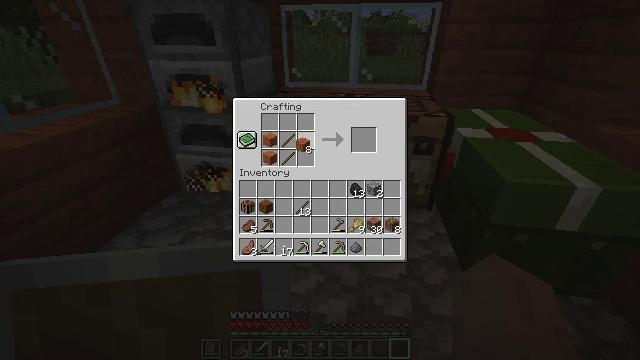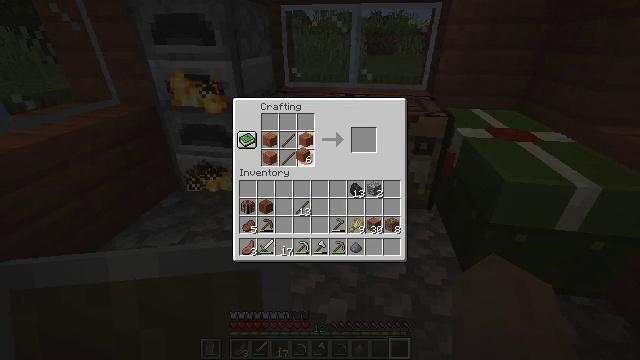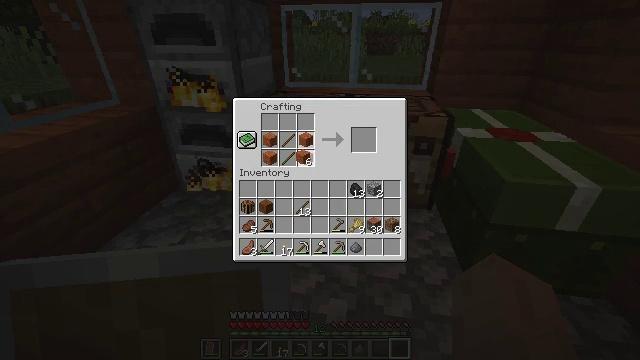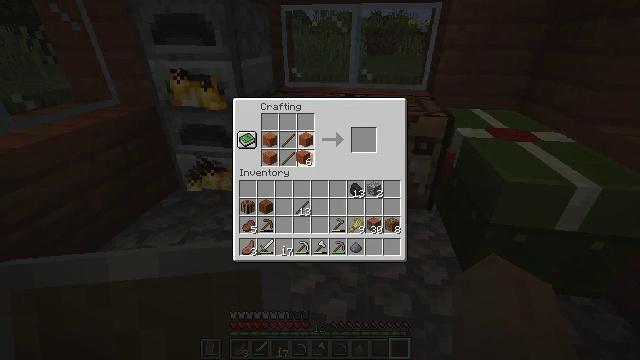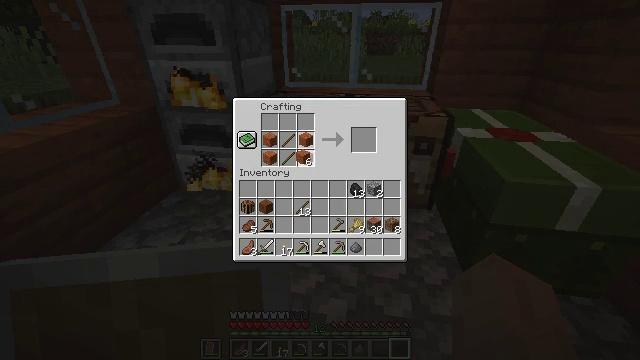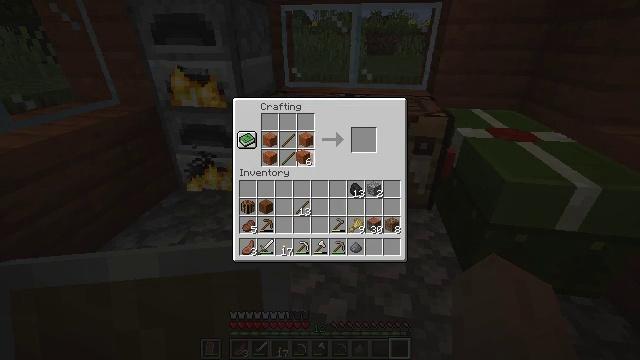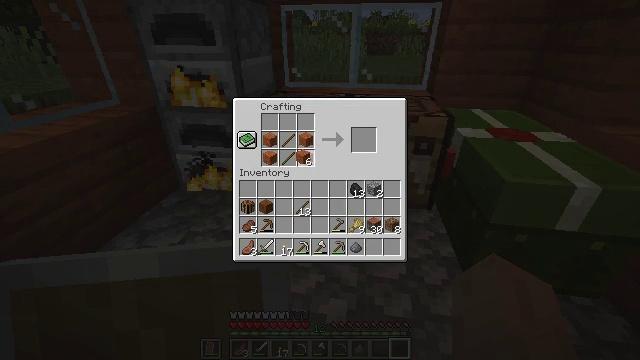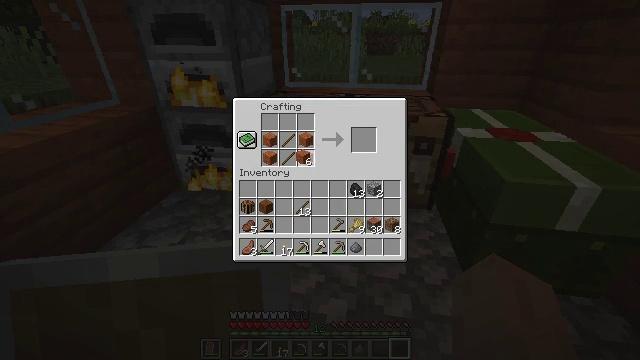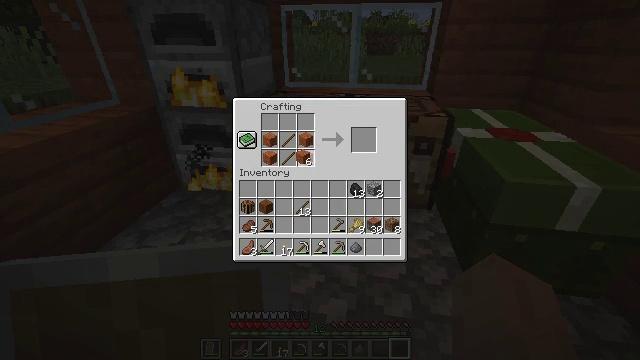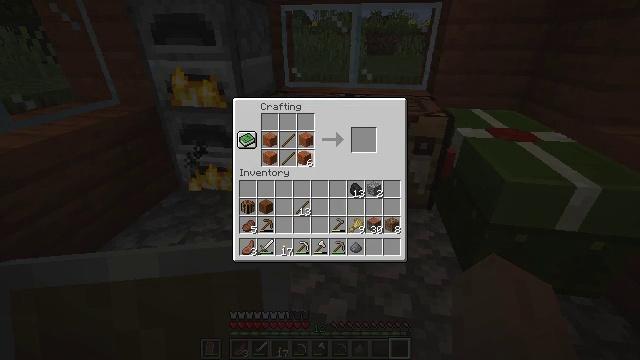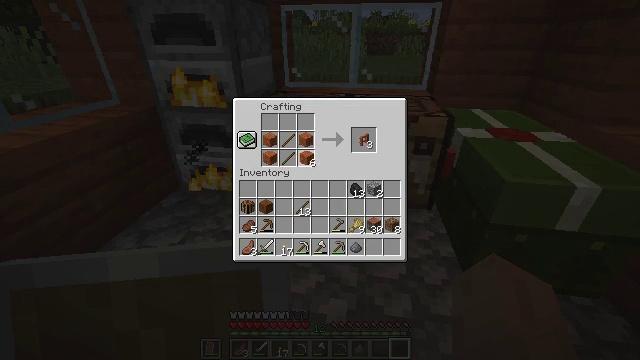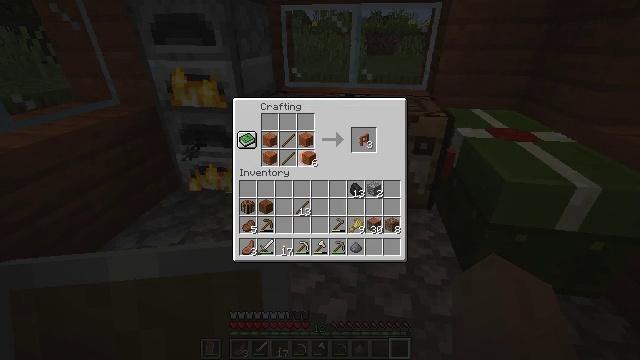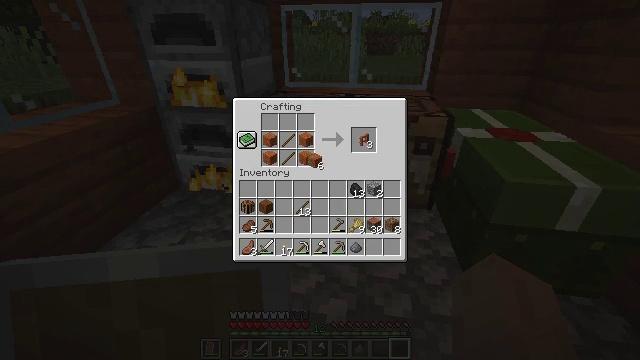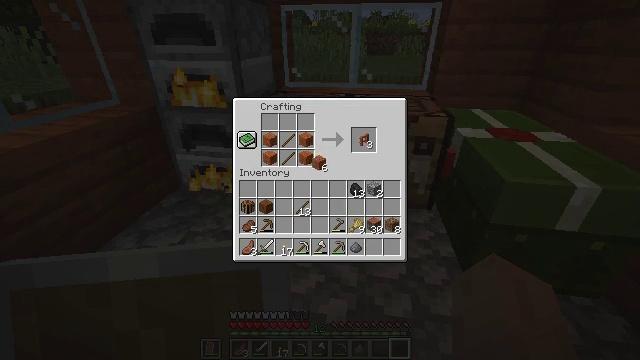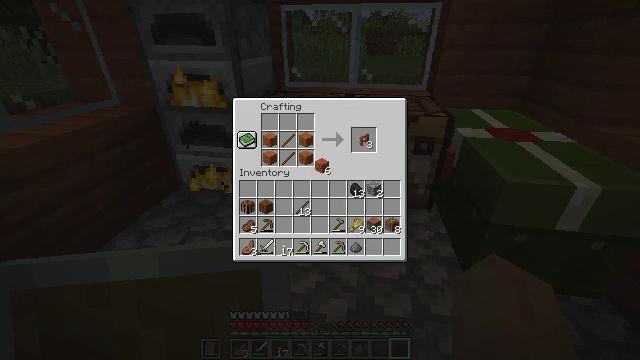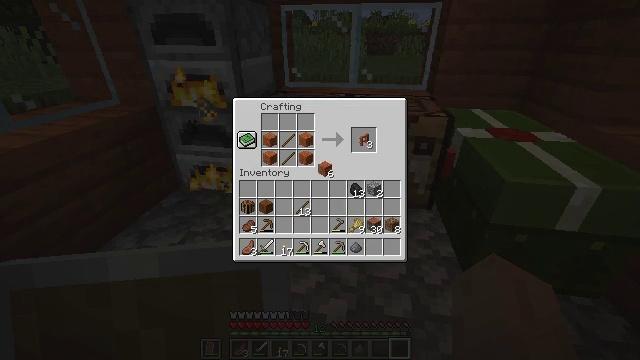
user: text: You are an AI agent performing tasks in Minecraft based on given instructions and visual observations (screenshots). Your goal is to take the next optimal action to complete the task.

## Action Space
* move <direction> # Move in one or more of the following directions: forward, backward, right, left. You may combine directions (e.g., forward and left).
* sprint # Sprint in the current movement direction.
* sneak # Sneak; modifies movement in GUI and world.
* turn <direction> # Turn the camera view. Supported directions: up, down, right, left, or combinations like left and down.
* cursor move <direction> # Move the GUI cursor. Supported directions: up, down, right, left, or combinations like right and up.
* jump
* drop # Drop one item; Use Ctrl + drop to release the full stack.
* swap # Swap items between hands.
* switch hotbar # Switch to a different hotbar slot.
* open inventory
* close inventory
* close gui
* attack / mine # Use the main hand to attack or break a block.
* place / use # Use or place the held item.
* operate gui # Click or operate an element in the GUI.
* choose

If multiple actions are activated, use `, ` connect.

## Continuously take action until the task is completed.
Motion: motion action
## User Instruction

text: Open the crafting table to make an acacia fence.
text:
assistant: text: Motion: cursor move down, choose
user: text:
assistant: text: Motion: choose
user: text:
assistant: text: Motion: choose
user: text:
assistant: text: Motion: choose
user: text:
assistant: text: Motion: no_op
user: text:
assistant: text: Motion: no_op
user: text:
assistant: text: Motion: no_op
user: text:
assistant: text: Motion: no_op
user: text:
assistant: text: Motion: no_op
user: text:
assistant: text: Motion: no_op
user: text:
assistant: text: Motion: no_op
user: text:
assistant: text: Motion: no_op
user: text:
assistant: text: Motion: no_op
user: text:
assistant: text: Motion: no_op
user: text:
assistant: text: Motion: no_op
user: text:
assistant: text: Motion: no_op
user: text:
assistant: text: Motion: no_op
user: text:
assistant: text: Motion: no_op
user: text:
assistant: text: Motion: no_op
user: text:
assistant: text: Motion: no_op
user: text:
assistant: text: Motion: no_op
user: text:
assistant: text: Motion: no_op
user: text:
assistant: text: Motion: no_op
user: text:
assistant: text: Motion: no_op
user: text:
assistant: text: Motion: no_op
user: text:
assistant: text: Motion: no_op
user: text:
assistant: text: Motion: no_op
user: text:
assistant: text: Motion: no_op
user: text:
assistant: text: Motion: no_op
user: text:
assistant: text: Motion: cursor move left